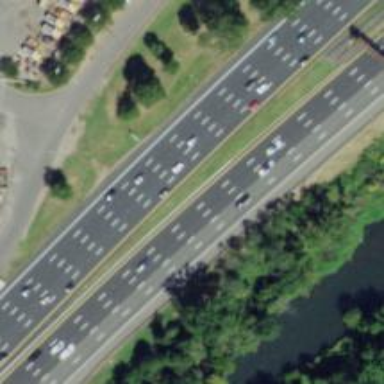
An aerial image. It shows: Urban freeway or expressway.